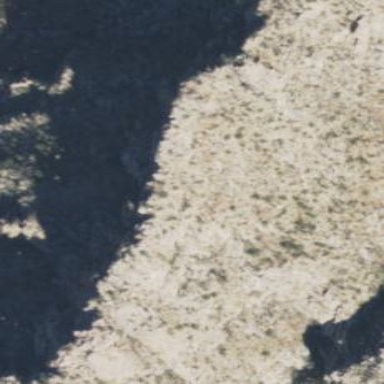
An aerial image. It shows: Landscape dominated by bare rock.